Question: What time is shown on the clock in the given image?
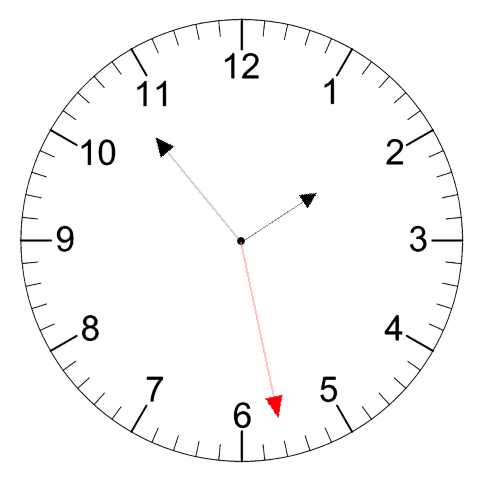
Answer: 01:53:28